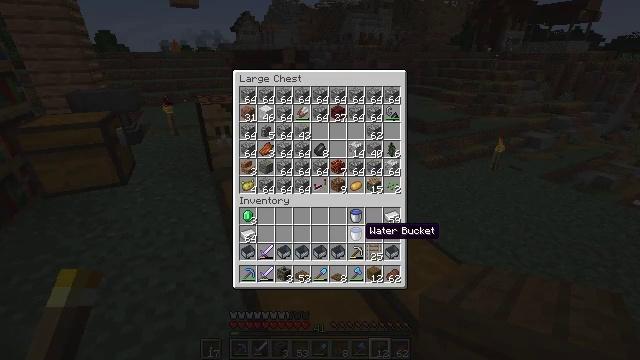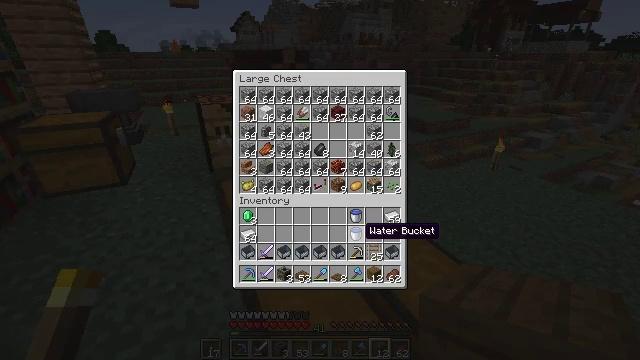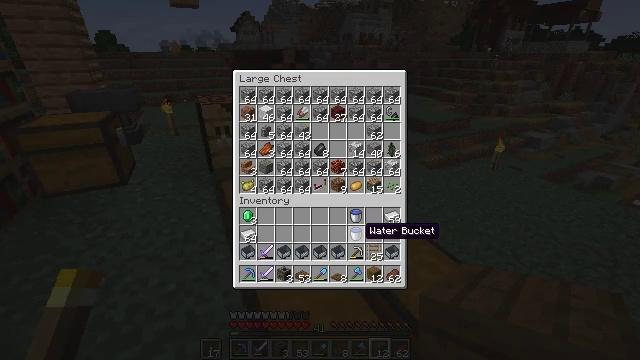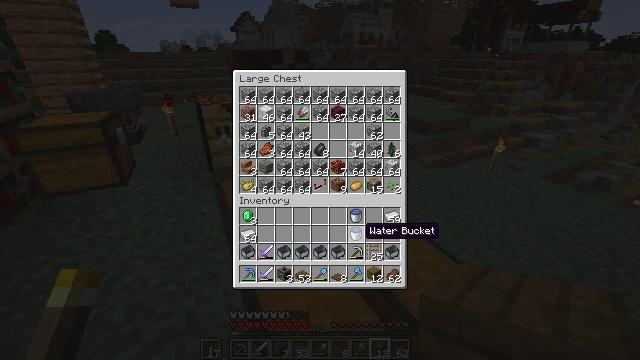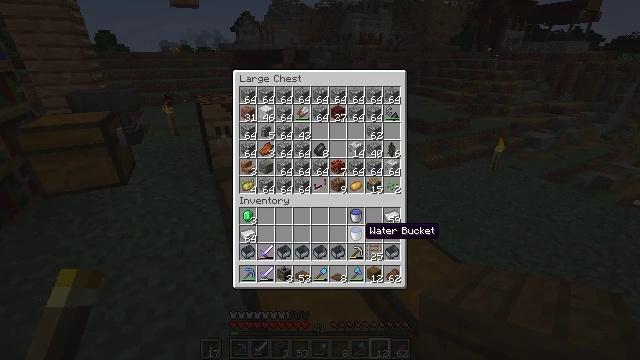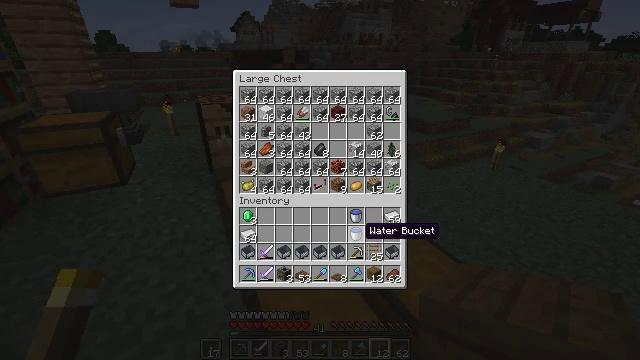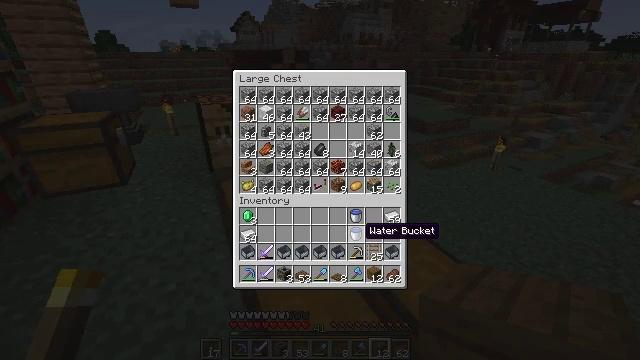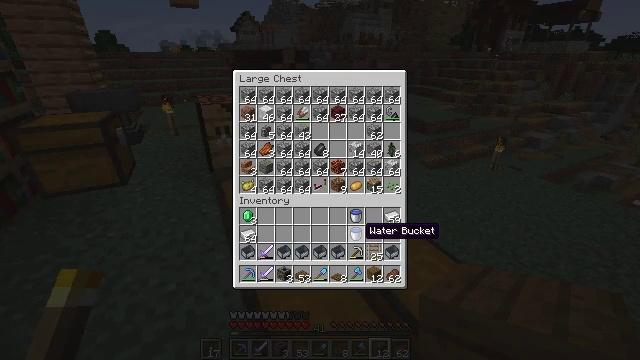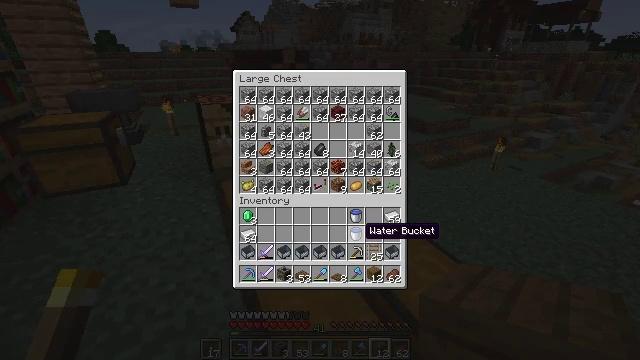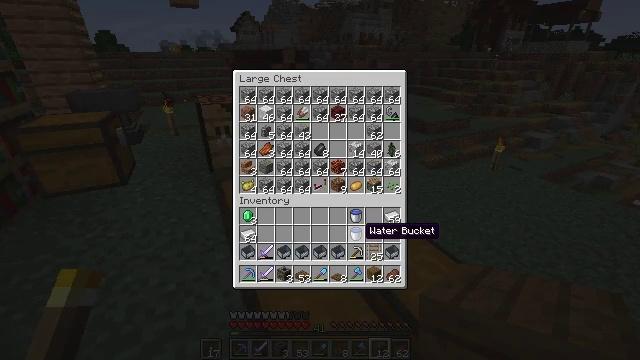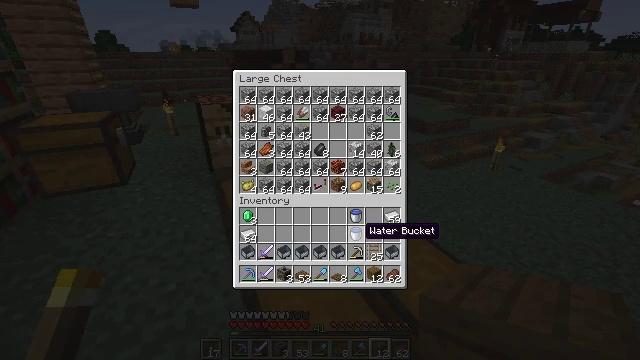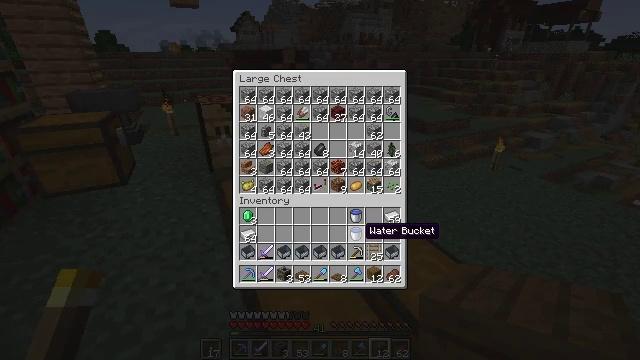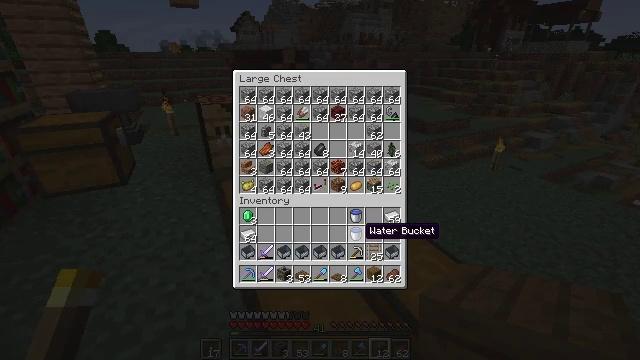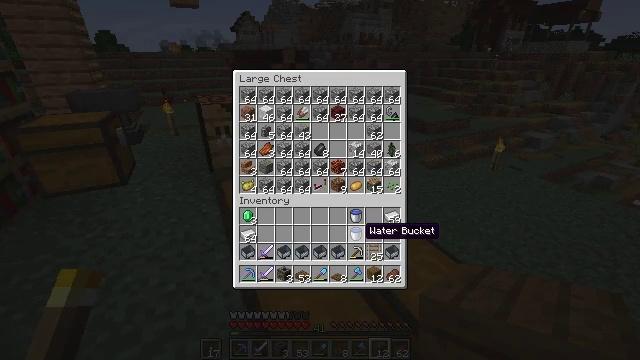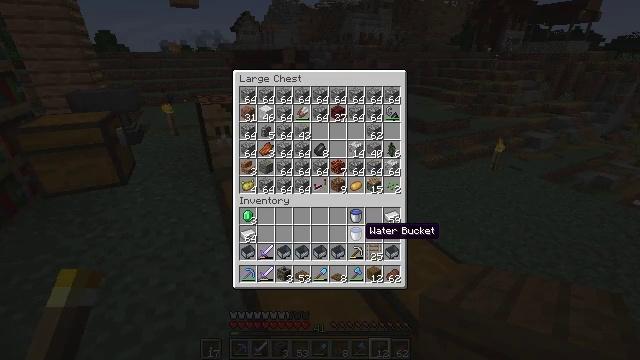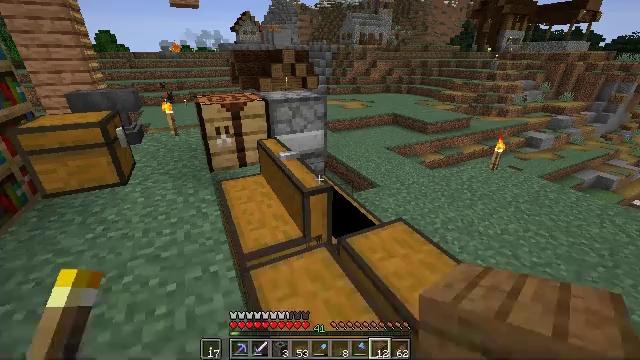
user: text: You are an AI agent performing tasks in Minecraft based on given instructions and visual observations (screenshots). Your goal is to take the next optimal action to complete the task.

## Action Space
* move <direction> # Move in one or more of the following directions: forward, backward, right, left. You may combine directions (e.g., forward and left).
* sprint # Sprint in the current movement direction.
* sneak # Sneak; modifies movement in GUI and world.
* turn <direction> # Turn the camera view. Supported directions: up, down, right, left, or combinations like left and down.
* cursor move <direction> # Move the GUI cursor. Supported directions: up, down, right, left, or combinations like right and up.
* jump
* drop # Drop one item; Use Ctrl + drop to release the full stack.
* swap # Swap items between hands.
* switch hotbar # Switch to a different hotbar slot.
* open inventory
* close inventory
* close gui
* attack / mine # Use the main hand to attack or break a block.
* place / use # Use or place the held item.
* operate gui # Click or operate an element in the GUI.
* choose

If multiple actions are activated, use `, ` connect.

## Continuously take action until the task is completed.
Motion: motion action
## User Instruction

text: Put the ingredients together and craft a rabbit stew.
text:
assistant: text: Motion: no_op
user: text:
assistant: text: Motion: no_op
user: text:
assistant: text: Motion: no_op
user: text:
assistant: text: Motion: no_op
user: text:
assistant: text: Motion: no_op
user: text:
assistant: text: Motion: no_op
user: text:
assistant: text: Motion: no_op
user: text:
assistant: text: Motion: no_op
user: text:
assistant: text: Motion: no_op
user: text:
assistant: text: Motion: no_op
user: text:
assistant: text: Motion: no_op
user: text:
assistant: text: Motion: no_op
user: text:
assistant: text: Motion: no_op
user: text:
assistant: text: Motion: no_op
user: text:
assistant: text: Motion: no_op
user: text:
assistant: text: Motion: turn right, close gui
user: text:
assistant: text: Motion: turn right and down
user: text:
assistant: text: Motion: turn right and down
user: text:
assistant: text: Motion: turn right and down
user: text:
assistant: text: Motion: turn right and down
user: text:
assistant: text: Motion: turn down
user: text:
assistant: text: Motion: turn left and down
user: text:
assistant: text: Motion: turn left and down
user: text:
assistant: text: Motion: no_op
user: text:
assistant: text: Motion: use / place
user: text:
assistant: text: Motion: use / place
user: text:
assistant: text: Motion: use / place
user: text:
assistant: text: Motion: use / place
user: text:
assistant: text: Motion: no_op
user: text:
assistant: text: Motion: open gui